Question: This question is a bit similar to <URL>, but I want to know if there is a pure CSS solution that is compatible with Bootstrap.
Basically, I have the following layout:

This is the HTML of that page:
'''
<div class="menu row">
<div class="menu-category list-group col-lg-3 col-md-4 col-sm-6 col-xs-12">
<div class="menu-category-name list-group-item active">Category</div><a href="#" class="menu-item list-group-item">Lorem ipsum.<span class="badge">EUR 0.00</span></a>
<a href="#" class="menu-item list-group-item">Lorem ipsum.<span class="badge">EUR 0.00</span></a>
<a href="#" class="menu-item list-group-item">Lorem ipsum.<span class="badge">EUR 0.00</span></a>
<a href="#" class="menu-item list-group-item">Lorem ipsum.<span class="badge">EUR 0.00</span></a>
<a href="#" class="menu-item list-group-item">Lorem ipsum.<span class="badge">EUR 0.00</span></a>
<a href="#" class="menu-item list-group-item">Lorem ipsum.<span class="badge">EUR 0.00</span></a>
<a href="#" class="menu-item list-group-item">Lorem ipsum.<span class="badge">EUR 0.00</span></a>
</div>
<div class="menu-category list-group col-lg-3 col-md-4 col-sm-6 col-xs-12">
<div class="menu-category-name list-group-item active">Category</div><a href="#" class="menu-item list-group-item">Lorem ipsum.<span class="badge">EUR 0.00</span></a>
<a href="#" class="menu-item list-group-item">Lorem ipsum.<span class="badge">EUR 0.00</span></a>
<a href="#" class="menu-item list-group-item">Lorem ipsum.<span class="badge">EUR 0.00</span></a>
<a href="#" class="menu-item list-group-item">Lorem ipsum.<span class="badge">EUR 0.00</span></a>
</div>
<div class="menu-category list-group col-lg-3 col-md-4 col-sm-6 col-xs-12">
<div class="menu-category-name list-group-item active">Category</div><a href="#" class="menu-item list-group-item">Lorem ipsum.<span class="badge">EUR 0.00</span></a>
<a href="#" class="menu-item list-group-item">Lorem ipsum.<span class="badge">EUR 0.00</span></a>
<a href="#" class="menu-item list-group-item">Lorem ipsum.<span class="badge">EUR 0.00</span></a>
<a href="#" class="menu-item list-group-item">Lorem ipsum.<span class="badge">EUR 0.00</span></a>
<a href="#" class="menu-item list-group-item">Lorem ipsum.<span class="badge">EUR 0.00</span></a>
</div>
<div class="menu-category list-group col-lg-3 col-md-4 col-sm-6 col-xs-12">
<div class="menu-category-name list-group-item active">Category</div><a href="#" class="menu-item list-group-item">Lorem ipsum.<span class="badge">EUR 0.00</span></a>
<a href="#" class="menu-item list-group-item">Lorem ipsum.<span class="badge">EUR 0.00</span></a>
<a href="#" class="menu-item list-group-item">Lorem ipsum.<span class="badge">EUR 0.00</span></a>
<a href="#" class="menu-item list-group-item">Lorem ipsum.<span class="badge">EUR 0.00</span></a>
<a href="#" class="menu-item list-group-item">Lorem ipsum.<span class="badge">EUR 0.00</span></a>
<a href="#" class="menu-item list-group-item">Lorem ipsum.<span class="badge">EUR 0.00</span></a>
<a href="#" class="menu-item list-group-item">Lorem ipsum.<span class="badge">EUR 0.00</span></a>
<a href="#" class="menu-item list-group-item">Lorem ipsum.<span class="badge">EUR 0.00</span></a>
</div>
<div class="menu-category list-group col-lg-3 col-md-4 col-sm-6 col-xs-12">
<div class="menu-category-name list-group-item active">Category</div><a href="#" class="menu-item list-group-item">Lorem ipsum.<span class="badge">EUR 0.00</span></a>
<a href="#" class="menu-item list-group-item">Lorem ipsum.<span class="badge">EUR 0.00</span></a>
<a href="#" class="menu-item list-group-item">Lorem ipsum.<span class="badge">EUR 0.00</span></a>
</div>
</div>
'''
The problem is, as you can see, that the row system of Bootstrap is a bit inconvenient here. I want these categories to stack in the most optimal way.
So my question is: how can I do that with CSS? The masonry plugin seems excellent but I would like to keep it for plan B.
Thanks!
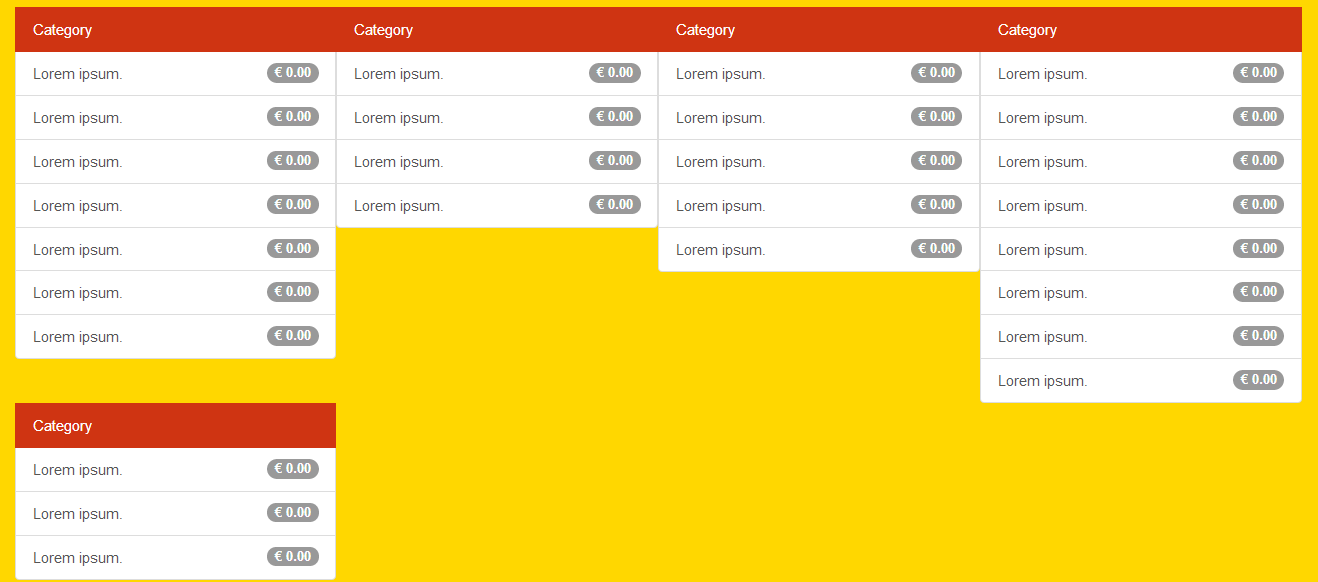
Answer: Take a look at these examples..
<URL>
Applied to your Bootstrap 'list-group' it would look something like this..
<URL>
However, you need to remove the Bootstrap 'col-*' classes from your markup since they use floats a mess up the masonry layout. Use the '*-column-width' property to change the width of the panels. So, it's possible with pure CSS, but not cross-browser compatible so you still may want to use the <URL> as a fallback.
If you're simply looking to ensure the columns wrap every columns, use Bootstrap <URL>
<URL>
Bootstrap 4 will include a <URL>.